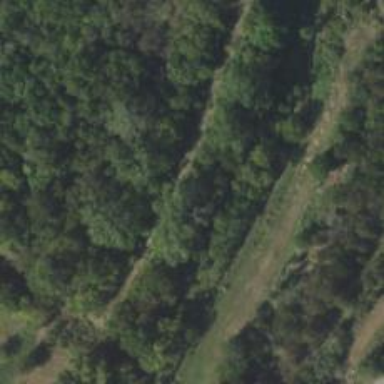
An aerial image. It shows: Abandoned railway.